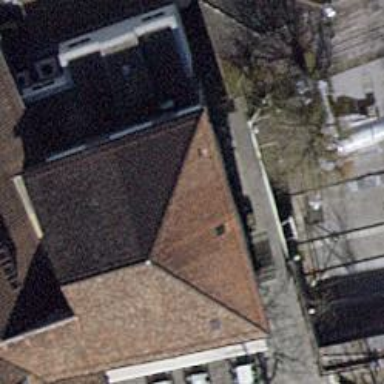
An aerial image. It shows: Theatre.